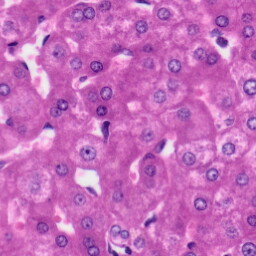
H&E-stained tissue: Liver